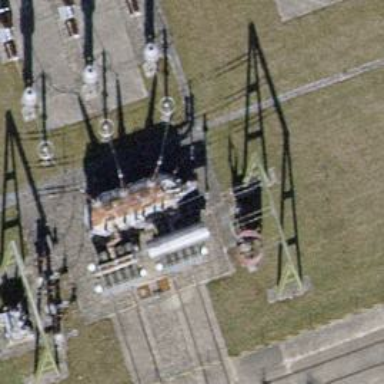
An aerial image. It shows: Outdoor transformer.